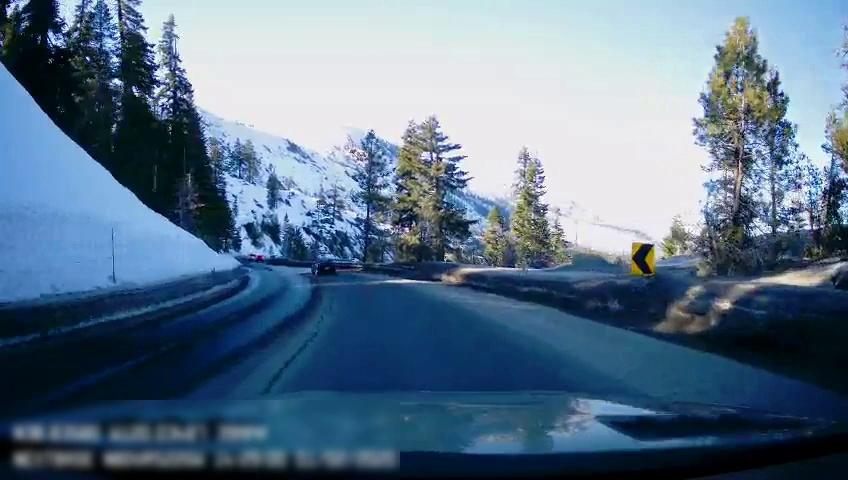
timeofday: Day
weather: Sunny
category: Drivable Space
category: Vehicles | Car
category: Lanes | Opposite Lane
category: Lanes | Opposite Lane
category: Lanes | Current Lane
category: Traffic | Signs